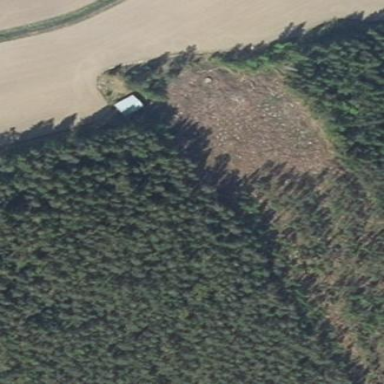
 likely man-made clearing in the landscape."